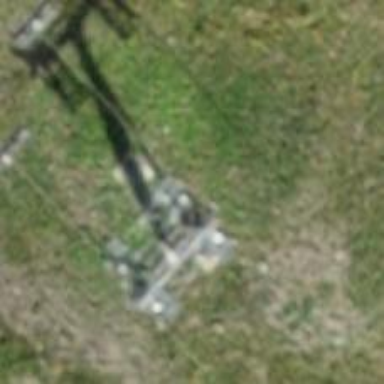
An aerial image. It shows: Chair lift.